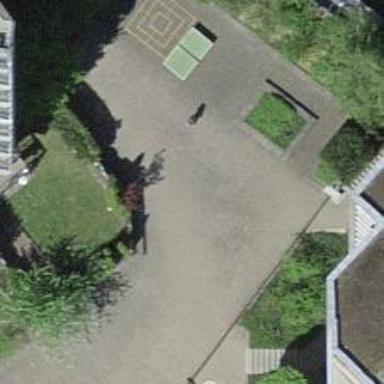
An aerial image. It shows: Path made of paving stones.